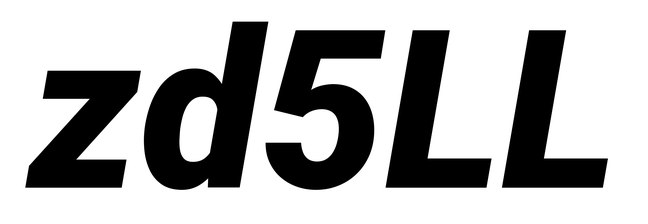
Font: Roboto-Italic_Black_Italic